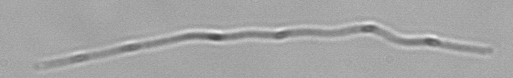
Label: Leptocylindrus